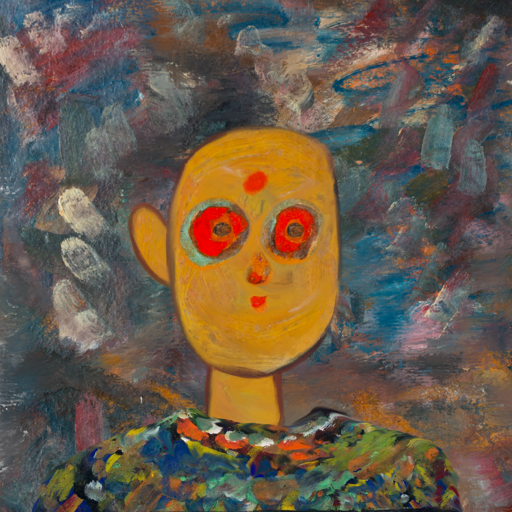
Background: Boggyland, Head And Neck Front: After_Raid, Face Front: Sisters, Bust: An_Impression, Hair Front: Blank, Head Accessory: Blank, Second Necklace: Blank, Necklace: Blank, Baby: Blank